Here is the envelope spectrum of one vibration snapshot from a rolling-element bearing, with each characteristic fault-frequency family marked on the frequency axis. Determine the bearing's health state. Answer with exactly one of: normal, inner_race, outer_race, ball.
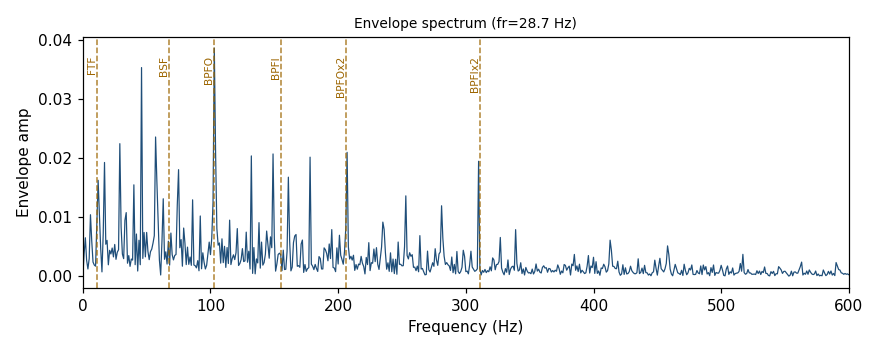
Answer: outer_race